Question: In gedit, pink is the color for strings, green for variables.
As you can see in this image, when I try to add a password in my echo, my variable '$log' is in pink, so Perl considers it to be a string.
How can I change this? I need Perl to consider '$log' to be a variable

I do not have error, but the code does not add the password to my accounts
Here is the code as text
'''
open( LIST, "<liste-utilisateur.txt" ) or die "ERREUR FICHIER";
while ( <LIST> ) {
if ( $_ =~ /^([A-Za-zee\s-]*);([A-Za-zee\s-]*);([A-Za-z\s-]*);([A-Za-z\s-]*);([A-Za-z\s-]*)$/ ) {
#$1=>Nom
#$2=>Prenom
#$3=>Login
#$4=>groupe
print $1;
print $2;
my $log = "loc" . uc $3;
print "$log";
#my $newgroup = '$groupadd -f $4';
#my $newuser = '$useradd $log -g users -G $4 -c '$2.$1'';
my $password = 'echo -e "'$5'
'$5'" | passwd --stdin $log';
close( LIST );
'''
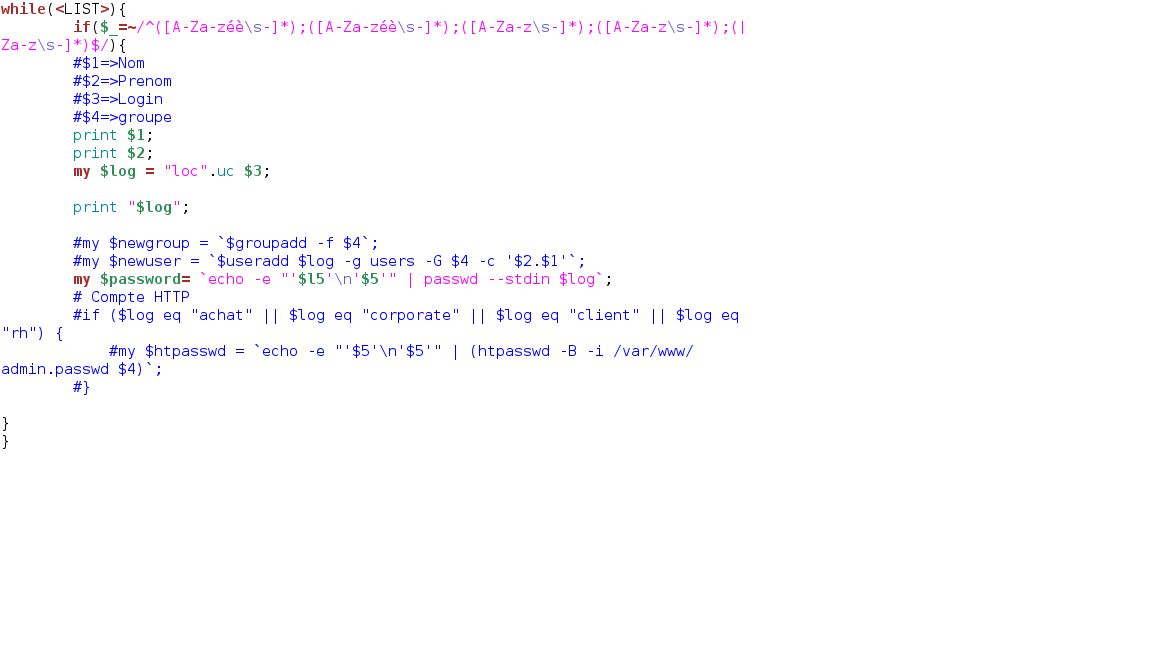
Answer: The problem is with what you have written, not with its colour! If you use a different editor to look at the same source files then you are very likely to see different colours, or everything may be in the same colour
The way your editor colours the code is just for your convenience. The Perl compiler will see and process only the text
Syntax colouring can often alert you to errors like unterminated string or comments that can swallow the rest of the program, or perhaps to a missing closing parenthesis. But because Perl is very difficult to parse, Perl syntax colouring is often not very good. As you can see, has misunderstood the line
'''
my $password = 'echo -e "'$l5'
'$5'" | passwd --stdin $log';
'''
colouring ''echo -e "''
and ''" | passwd --stdin $log''
in pink because it
naively believes that the opening backtick ''' is closed by the following single quote '''
It can be very difficult to get quoting right when you are passing a string to the shell for execution. It is much easier to install the
<URL>
module and let it take care of any corner cases